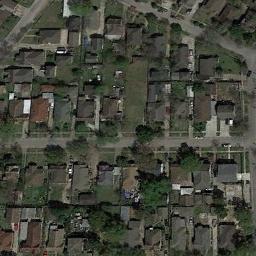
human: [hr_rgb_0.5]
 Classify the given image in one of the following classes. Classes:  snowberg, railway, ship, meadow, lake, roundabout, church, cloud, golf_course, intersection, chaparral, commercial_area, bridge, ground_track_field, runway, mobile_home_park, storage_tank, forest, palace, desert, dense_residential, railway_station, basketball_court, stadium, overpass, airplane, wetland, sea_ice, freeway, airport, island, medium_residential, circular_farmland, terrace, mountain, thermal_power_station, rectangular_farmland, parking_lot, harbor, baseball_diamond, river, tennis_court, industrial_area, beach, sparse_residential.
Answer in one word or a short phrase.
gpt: dense_residential